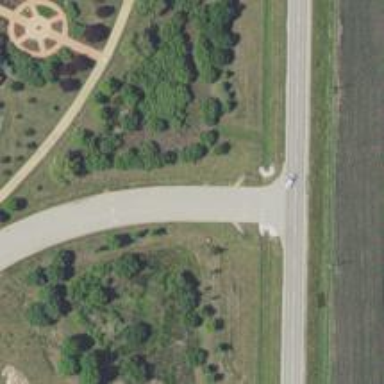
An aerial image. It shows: Road with "through" marking.